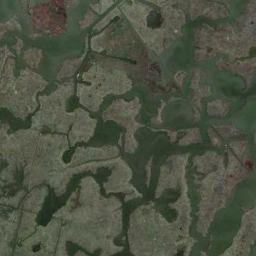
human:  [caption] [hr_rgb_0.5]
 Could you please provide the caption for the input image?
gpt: There are patches of brown bare land in a lake in a wetland .

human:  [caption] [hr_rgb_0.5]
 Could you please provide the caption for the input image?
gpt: About ten percent of this wetland is water .

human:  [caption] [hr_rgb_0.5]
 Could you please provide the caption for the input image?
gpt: The wetland consists of bare land, Green plants and water .

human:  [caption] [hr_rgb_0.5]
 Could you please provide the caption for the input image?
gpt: There are many different areas of water surrounded by wetlands .

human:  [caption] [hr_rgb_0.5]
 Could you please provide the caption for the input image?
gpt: There are many water areas on the wetland .